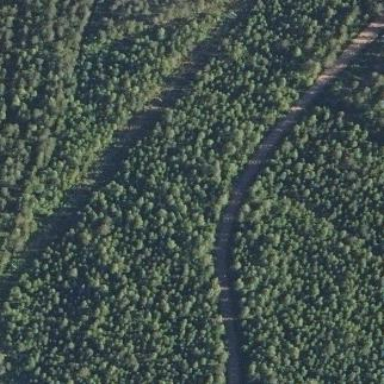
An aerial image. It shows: Mixed leaf woodland.